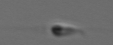
Label: flagellate_morphotype3